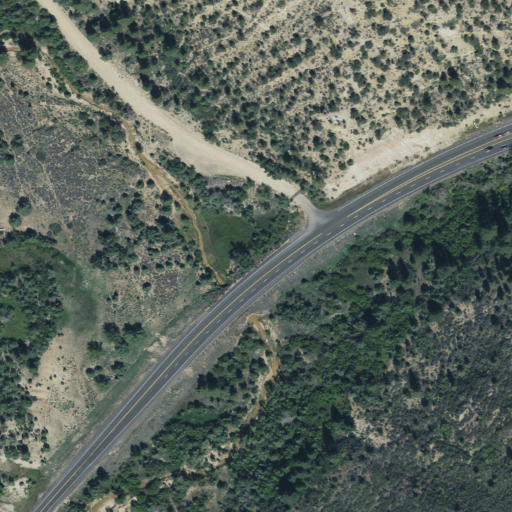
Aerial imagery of valley in Utah named Stout Canyon containing evergreen forest, shrub, open development, low intensity development, medium intensity development, deciduous forest, and herbaceous wetlands